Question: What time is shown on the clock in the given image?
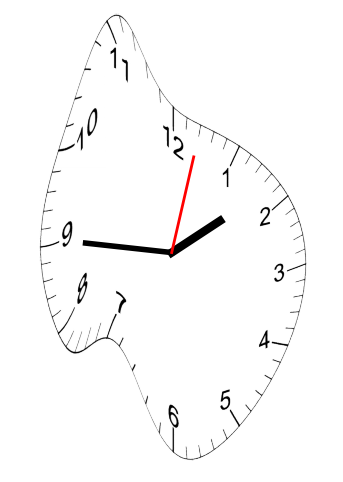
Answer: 01:45:02